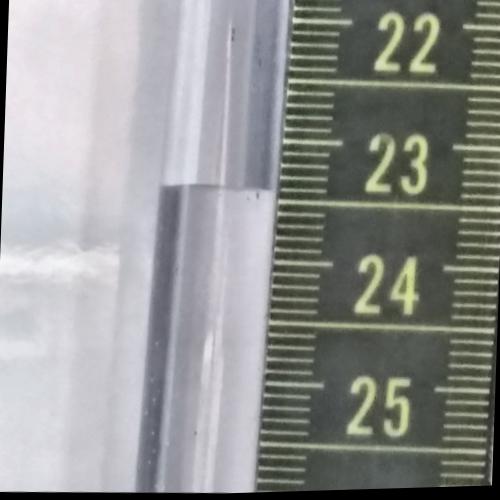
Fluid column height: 23.4 cm